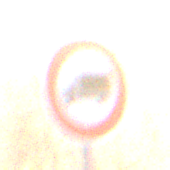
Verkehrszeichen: VerbotFuerKraftfahrzeugeUeberDreiKommaFuenfTonnen
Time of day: SunriseSunset
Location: Outdoor (Nature)
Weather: Clear
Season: Autumn
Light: Natural